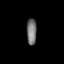
Tissue: prostate
Cell type: T cells
Senescence score: 0.3426
Nuclear area (px): 248
Mean DAPI intensity: 119.81